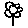
Label: flower